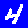
Digit: 4